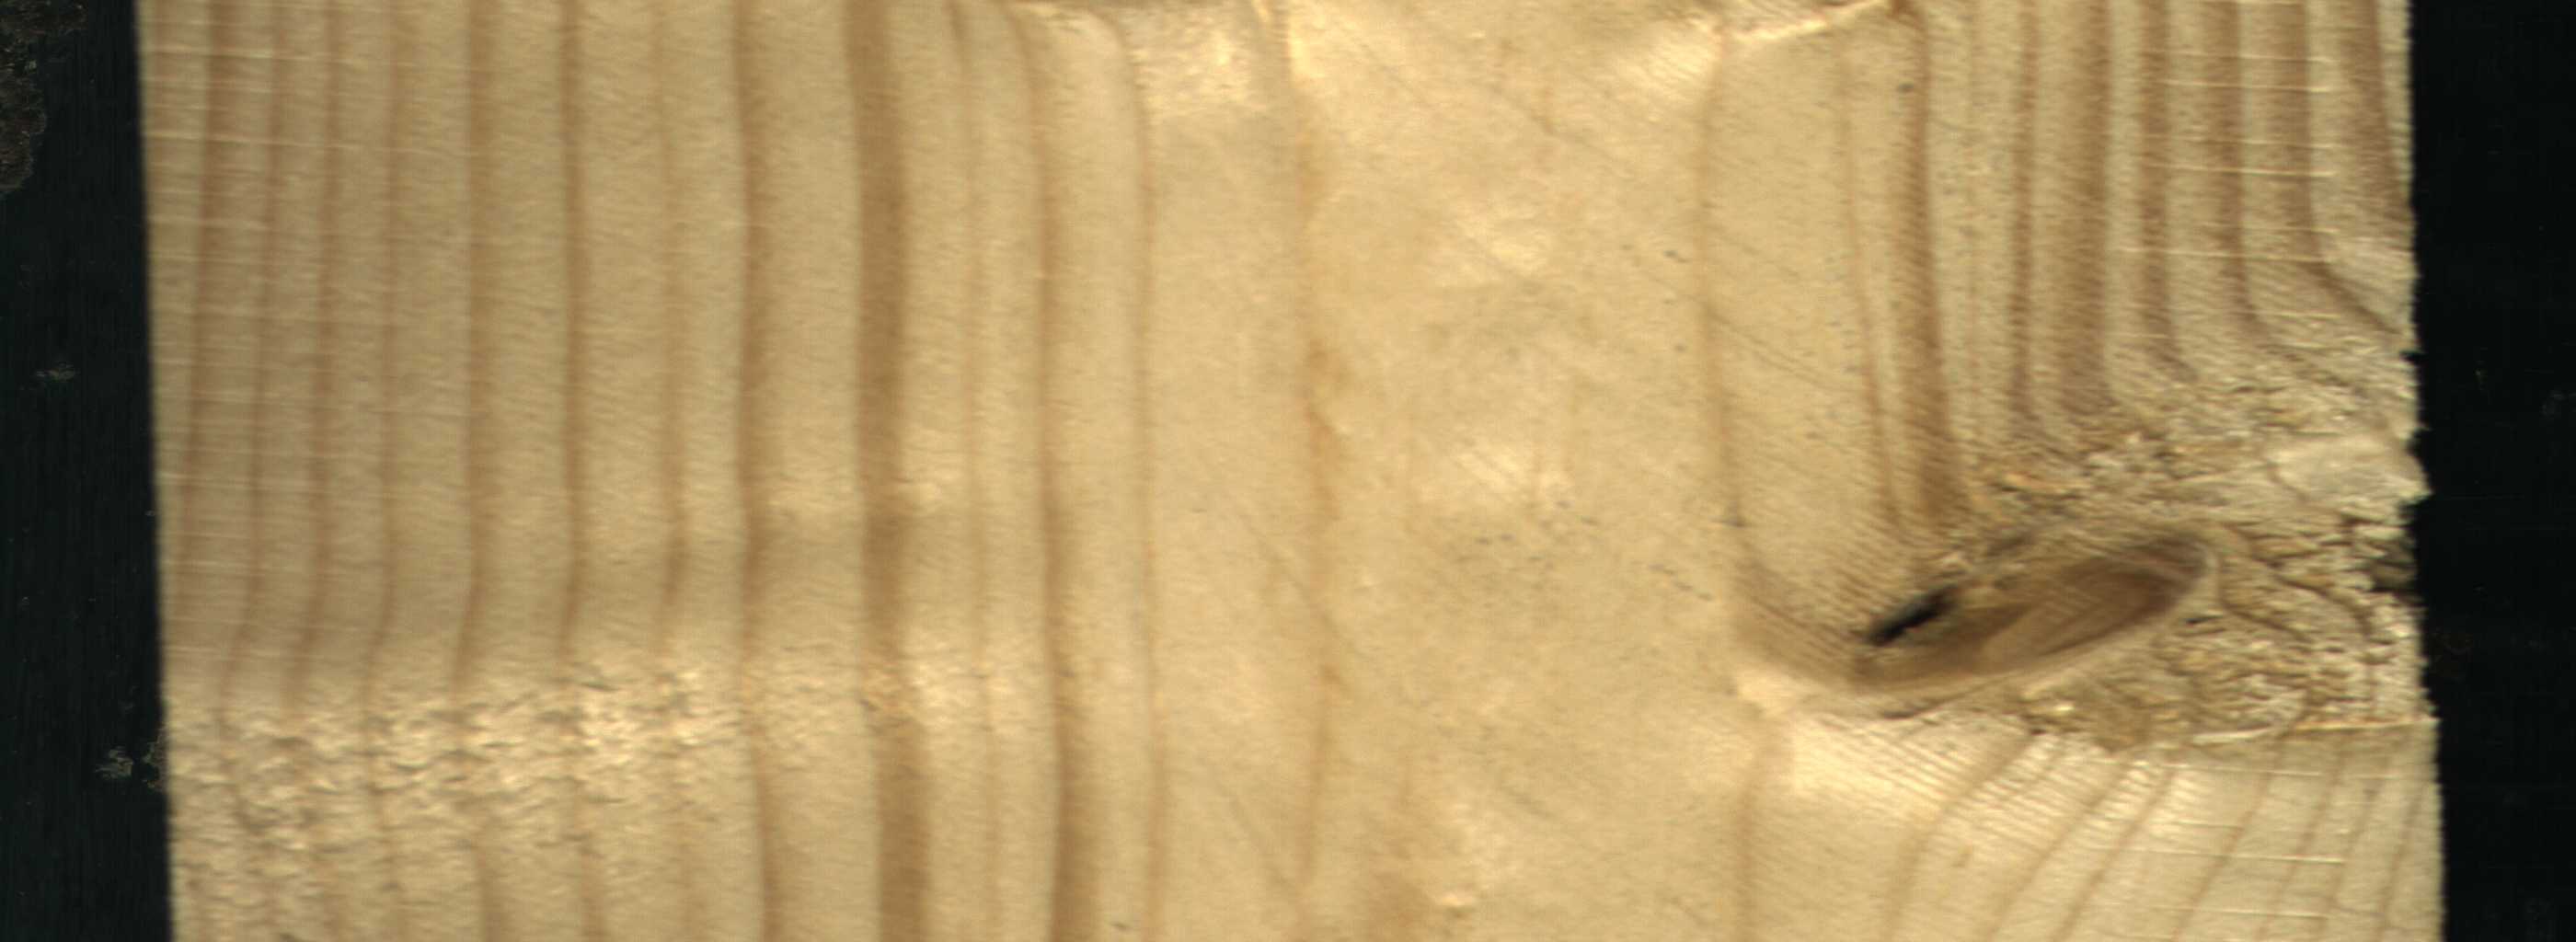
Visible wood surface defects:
Dead_Knot